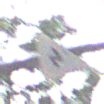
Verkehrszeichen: DoppelkurveRechts
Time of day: MorningAfternoon
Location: Outdoor (Urban)
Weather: Overcast
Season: NotSpecified
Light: Natural